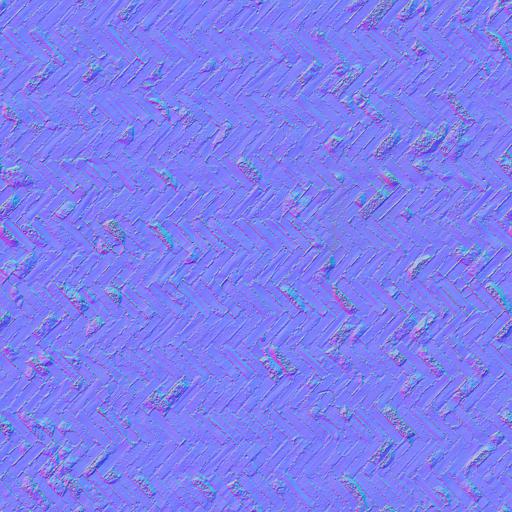
broken floor herringbone old paved pavement paving stones stone